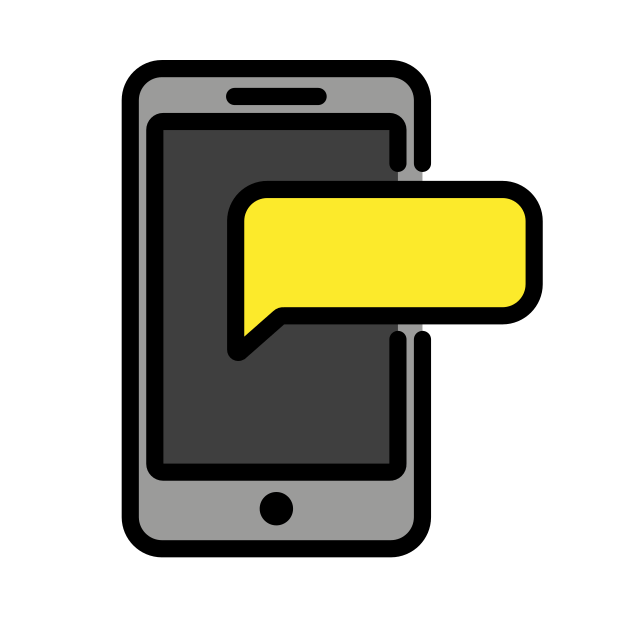
mobile message